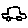
Label: car